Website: lowes
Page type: customer-info-address
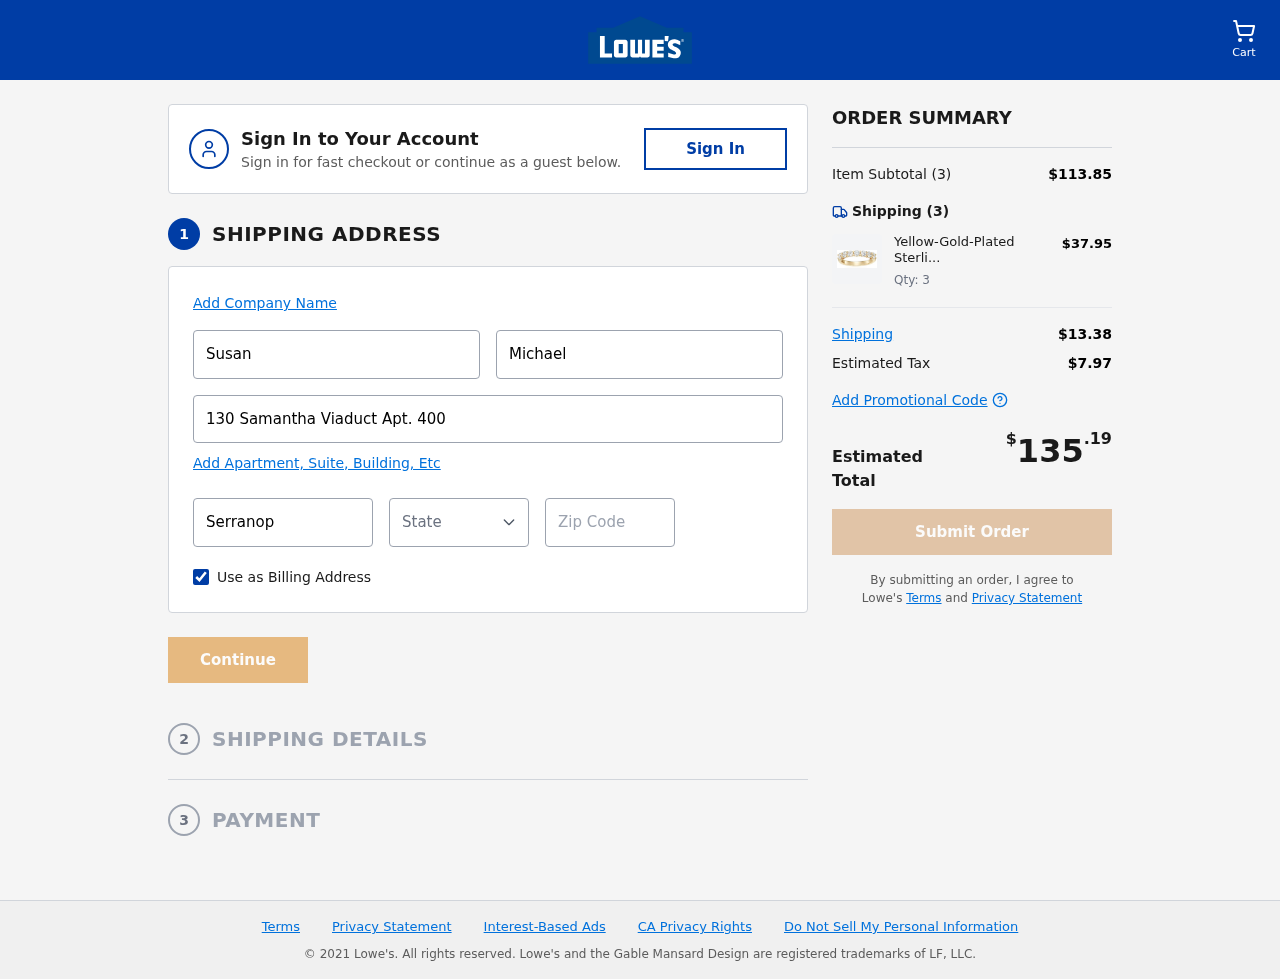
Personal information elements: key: PII_CITY
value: Serranoport
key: PII_FIRSTNAME
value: Susan
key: PII_LASTNAME
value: Michael
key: PII_POSTCODE
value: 11032
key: PII_STATE_ABBR
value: KS
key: PII_STREET
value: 130 Samantha Viaduct Apt. 400
Product elements: key: PRODUCT1_NAME
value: Yellow-Gold-Plated Sterling Silver 7-Stone Ring made with Swarovski Zirconia (1 cttw), Size 7
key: PRODUCT1_PRICE
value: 37.95
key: PRODUCT1_QUANTITY
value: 3
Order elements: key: ORDER_NUM_ITEMS
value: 3
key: ORDER_SUBTOTAL
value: $113.85
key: ORDER_NUM_ITEMS2
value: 3
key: ORDER_SHIPPING_COST
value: $13.38
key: ORDER_TAX
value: $7.97
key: ORDER_TOTAL
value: $135.19